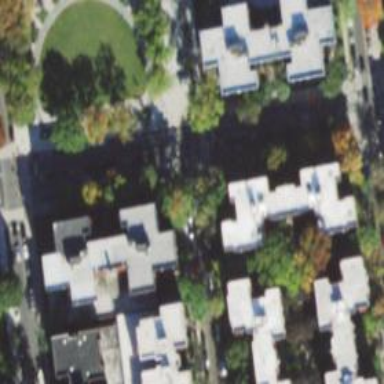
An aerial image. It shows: Living street.